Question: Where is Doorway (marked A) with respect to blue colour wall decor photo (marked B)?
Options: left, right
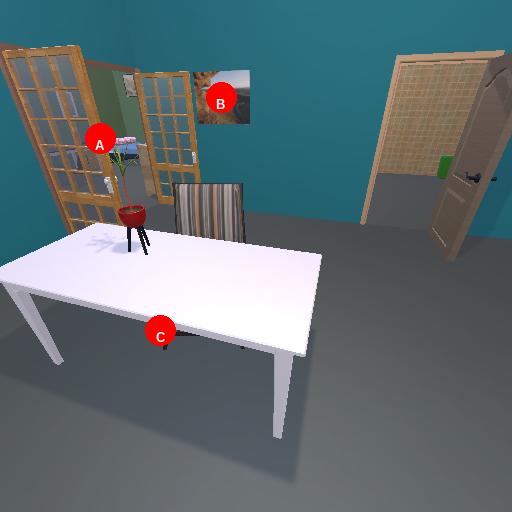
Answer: left